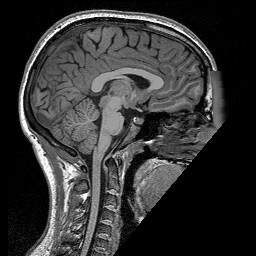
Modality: T1w
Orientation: sagittal